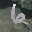
Label: 6